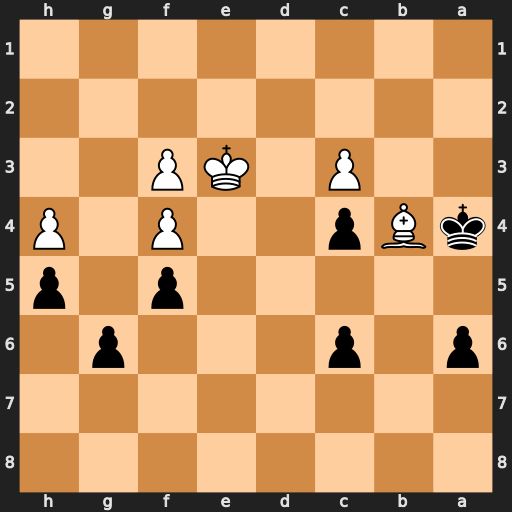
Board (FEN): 8/8/p1p3p1/5p1p/kBp2P1P/2P1KP2/8/8
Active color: b
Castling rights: -
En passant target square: -
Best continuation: a5 Bf8 Kb3 Kd4 a4 Be7 a3 Bxa3 Kxa3